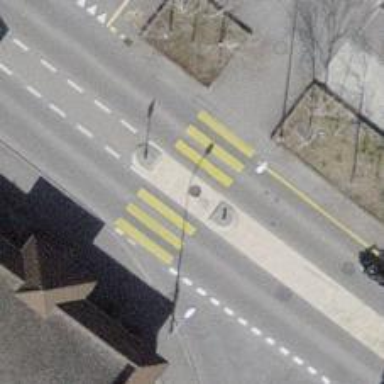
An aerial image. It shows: Marked zebra crossing with island.